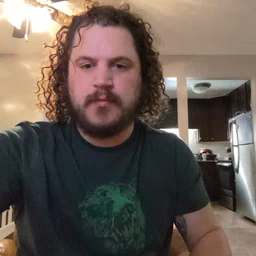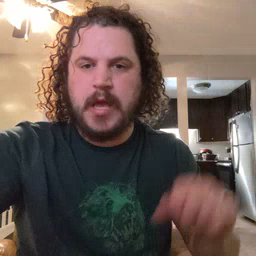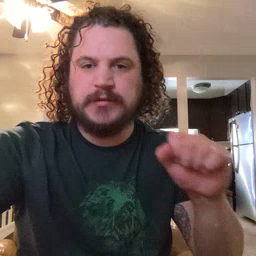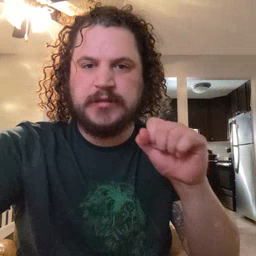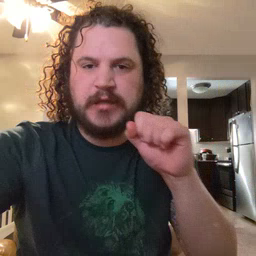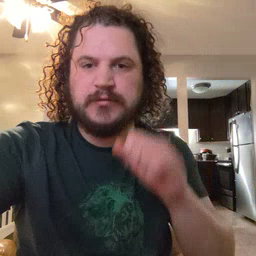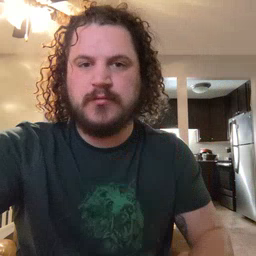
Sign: carrot